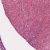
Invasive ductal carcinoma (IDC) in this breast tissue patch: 0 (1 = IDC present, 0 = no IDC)